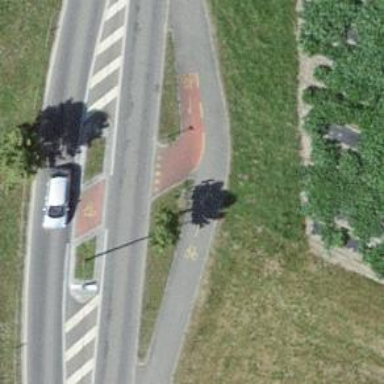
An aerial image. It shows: Cycleway.